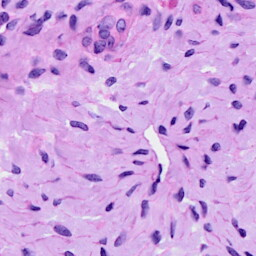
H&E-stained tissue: Cervix